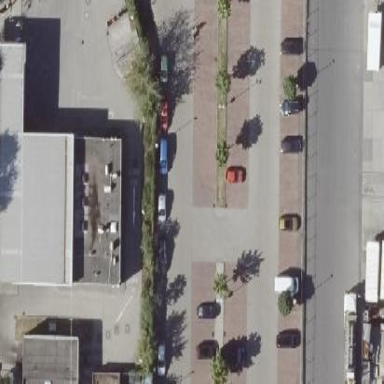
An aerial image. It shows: Parking area with surface.